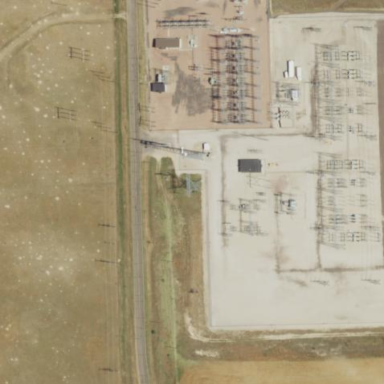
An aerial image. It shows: Power substation surrounded by fence.